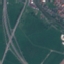
Land use / land cover: Highway